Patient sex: M
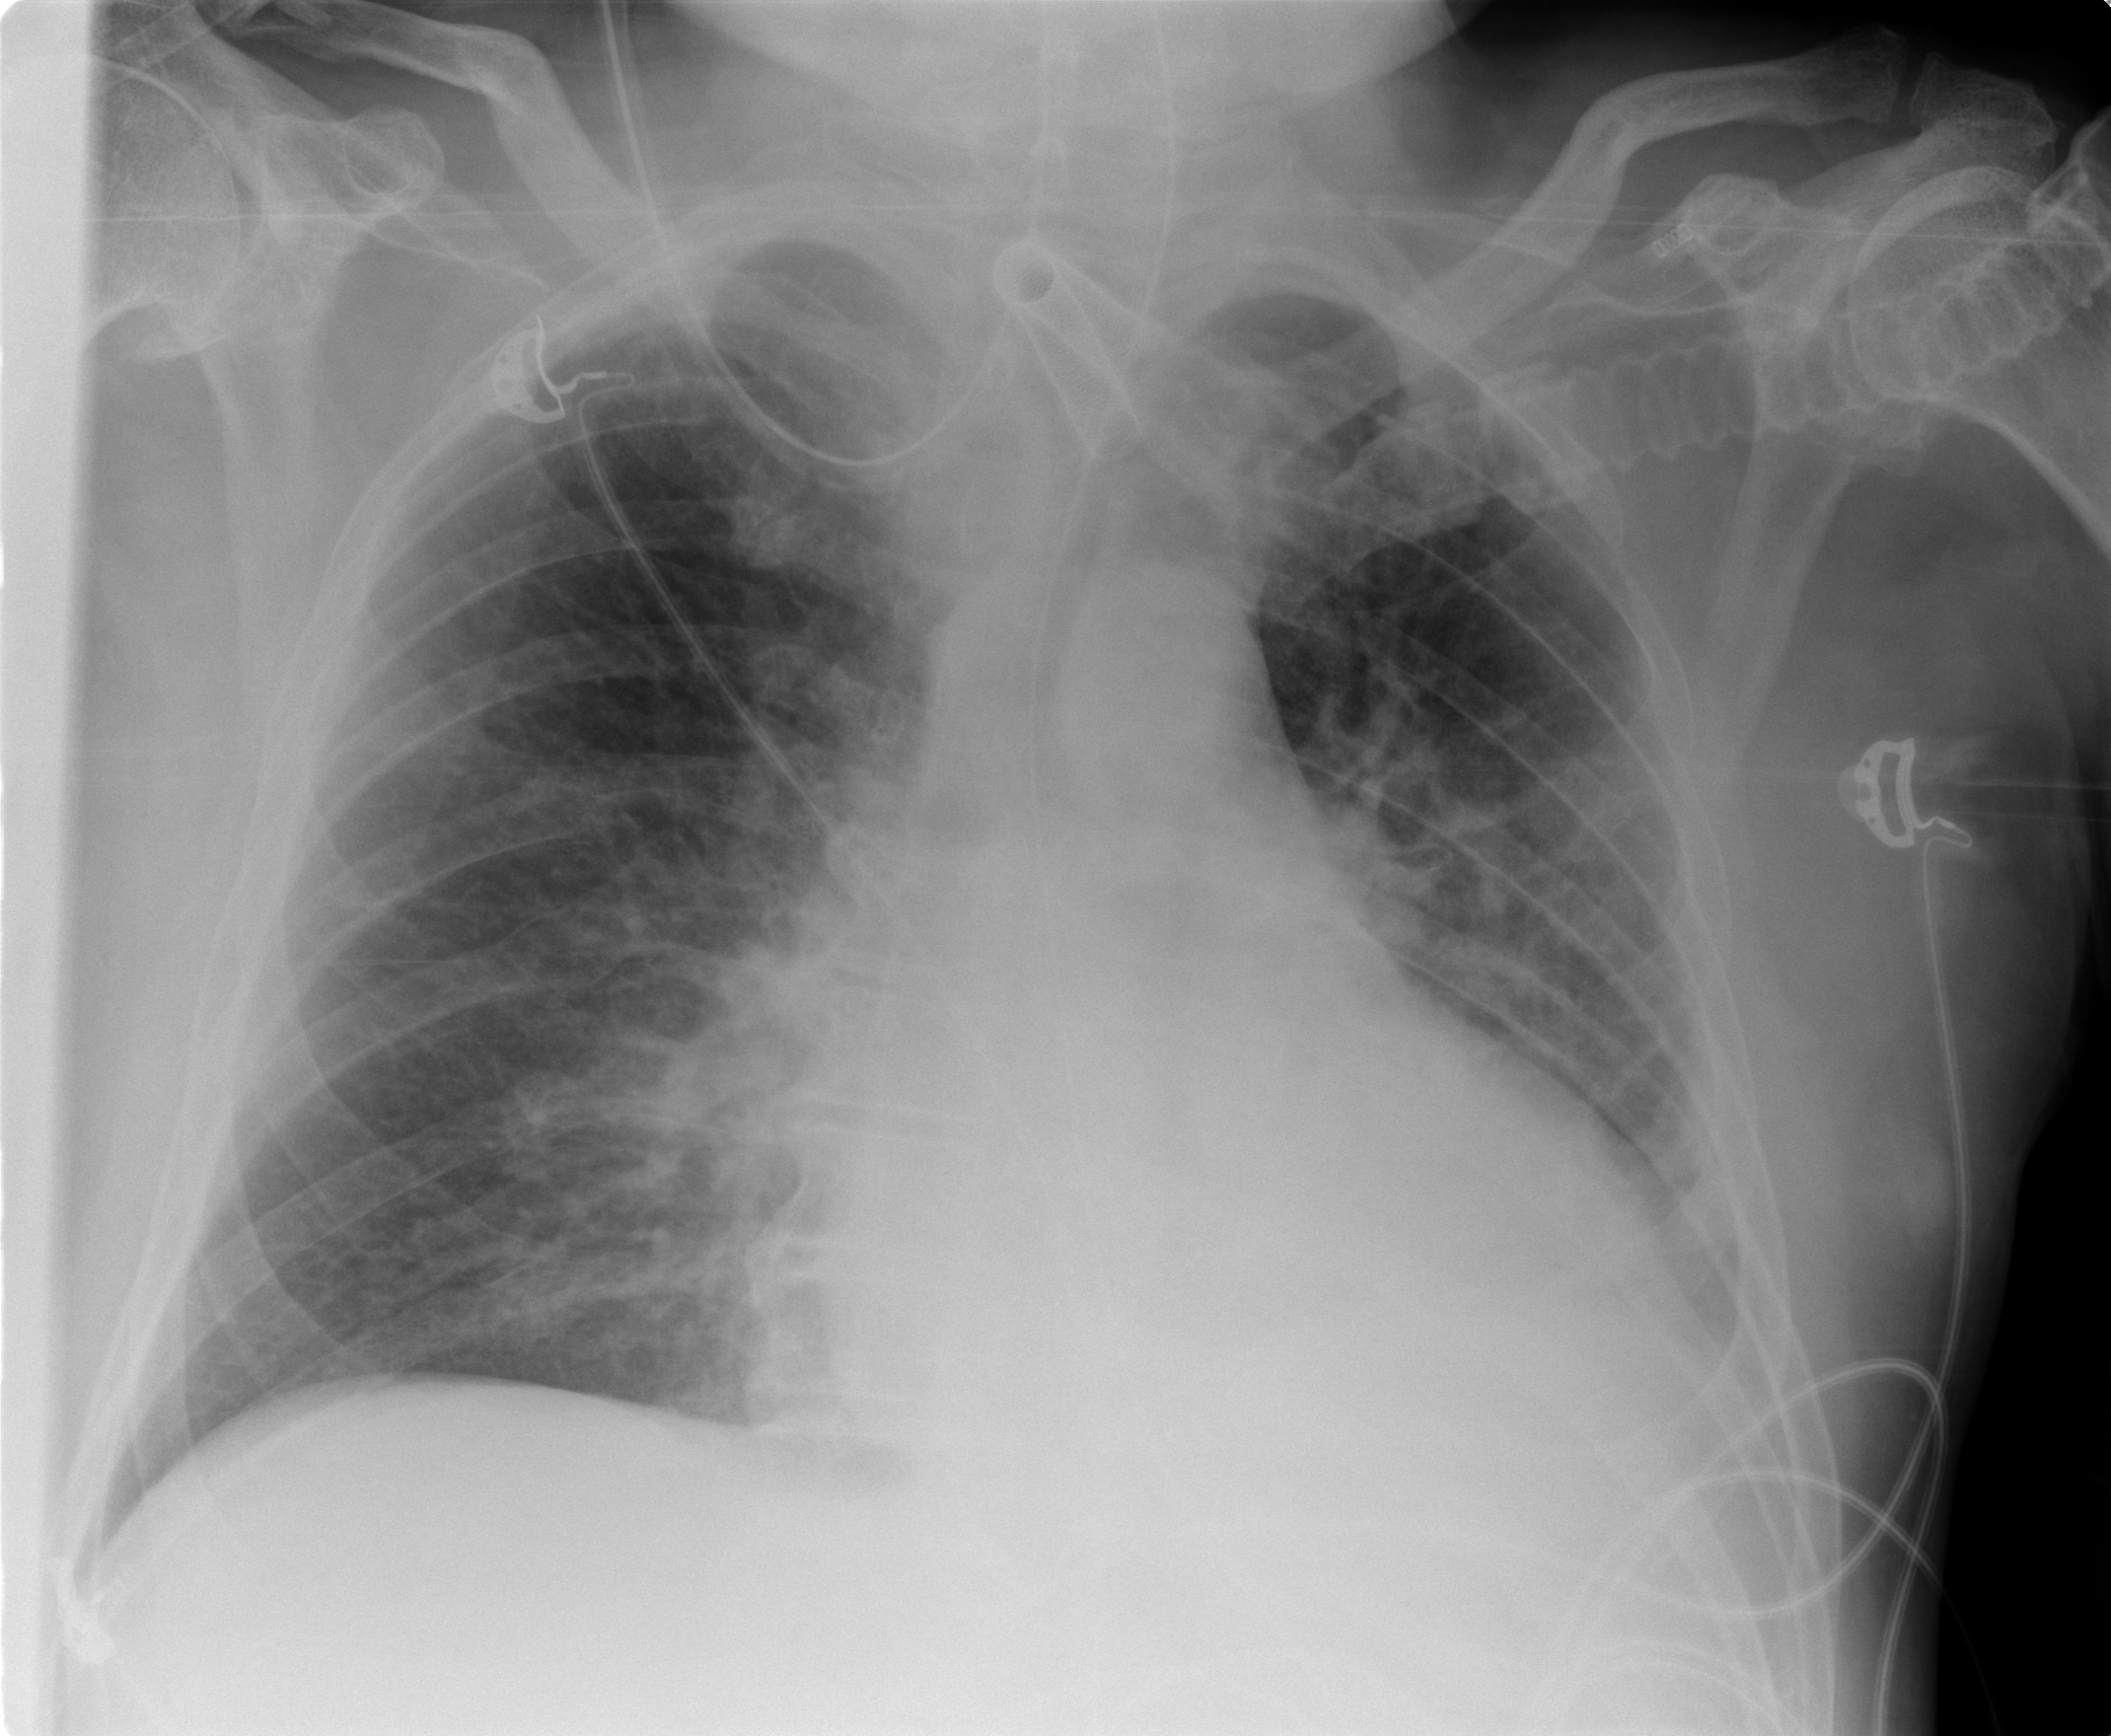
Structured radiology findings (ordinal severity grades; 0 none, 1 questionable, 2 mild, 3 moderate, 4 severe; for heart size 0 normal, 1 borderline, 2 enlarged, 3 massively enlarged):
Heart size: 2
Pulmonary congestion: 1
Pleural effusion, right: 0
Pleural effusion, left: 1
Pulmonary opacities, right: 2
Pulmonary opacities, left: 0
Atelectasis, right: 2
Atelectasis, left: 1